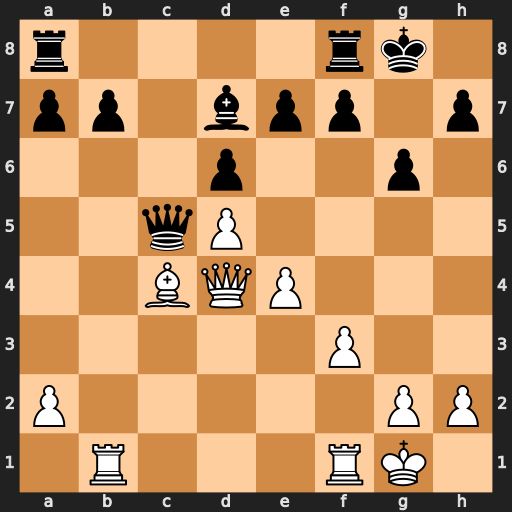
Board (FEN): r4rk1/pp1bpp1p/3p2p1/2qP4/2BQP3/5P2/P5PP/1R3RK1
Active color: w
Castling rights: -
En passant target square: -
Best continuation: Qxc5 dxc5 Rxb7